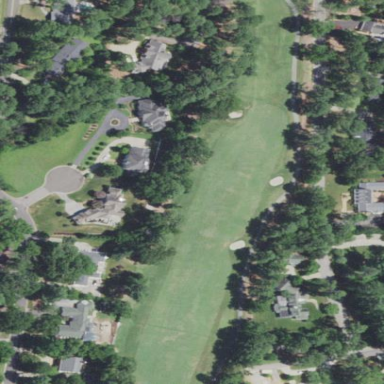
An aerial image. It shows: Golf fairway surrounded by grass.